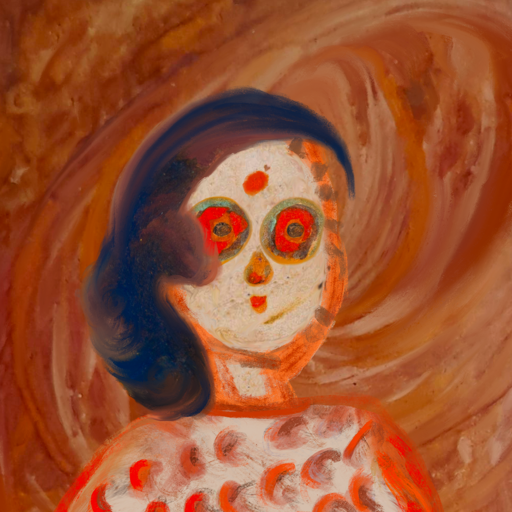
Background: Pious_Lady, Head And Neck Front: Rupkatha, Face Front: Sisters, Bust: Rupkatha, Hair Front: Mother_And_Son_Son, Head Accessory: Blank, Second Necklace: Blank, Necklace: Blank, Baby: Blank